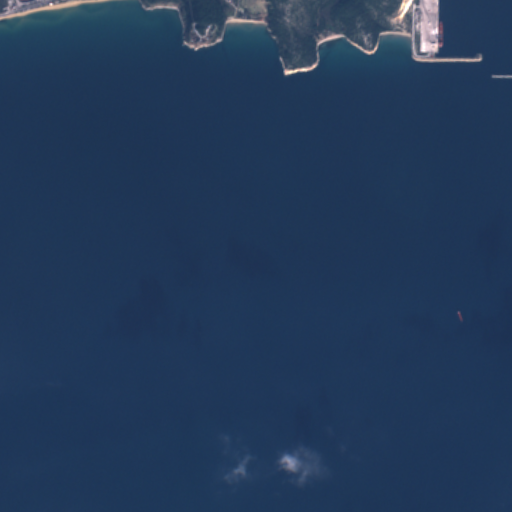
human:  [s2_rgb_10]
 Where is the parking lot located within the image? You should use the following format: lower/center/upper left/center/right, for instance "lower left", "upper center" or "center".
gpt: The parking lot is located in the upper left of the image.
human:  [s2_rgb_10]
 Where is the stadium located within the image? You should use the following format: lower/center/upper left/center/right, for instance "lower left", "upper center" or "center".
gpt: The stadium is located in the upper left of the image.
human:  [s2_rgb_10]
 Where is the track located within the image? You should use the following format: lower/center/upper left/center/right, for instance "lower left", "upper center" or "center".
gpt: The track is located in the upper left of the image.
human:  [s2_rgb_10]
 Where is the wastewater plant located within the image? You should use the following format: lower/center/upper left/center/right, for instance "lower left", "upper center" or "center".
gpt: The wastewater plant is located in the upper center of the image.
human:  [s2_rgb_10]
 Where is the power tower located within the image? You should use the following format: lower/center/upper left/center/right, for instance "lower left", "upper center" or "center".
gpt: There is no power tower in the image.